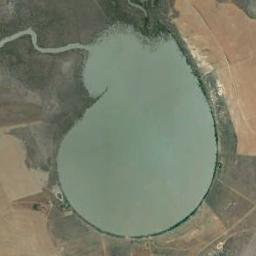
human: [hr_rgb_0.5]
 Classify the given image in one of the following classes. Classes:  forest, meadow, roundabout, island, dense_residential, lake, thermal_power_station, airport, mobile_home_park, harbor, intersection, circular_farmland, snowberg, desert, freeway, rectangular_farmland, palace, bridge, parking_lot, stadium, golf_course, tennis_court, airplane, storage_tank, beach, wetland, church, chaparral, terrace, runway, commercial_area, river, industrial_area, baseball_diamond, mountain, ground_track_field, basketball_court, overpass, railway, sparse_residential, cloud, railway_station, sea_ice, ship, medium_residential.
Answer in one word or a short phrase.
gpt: lake